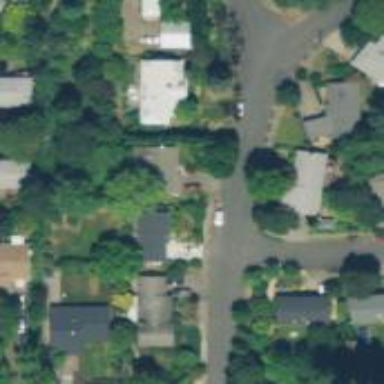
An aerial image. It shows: Residential road with asphalt surface and sidewalk on the left.